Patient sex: M
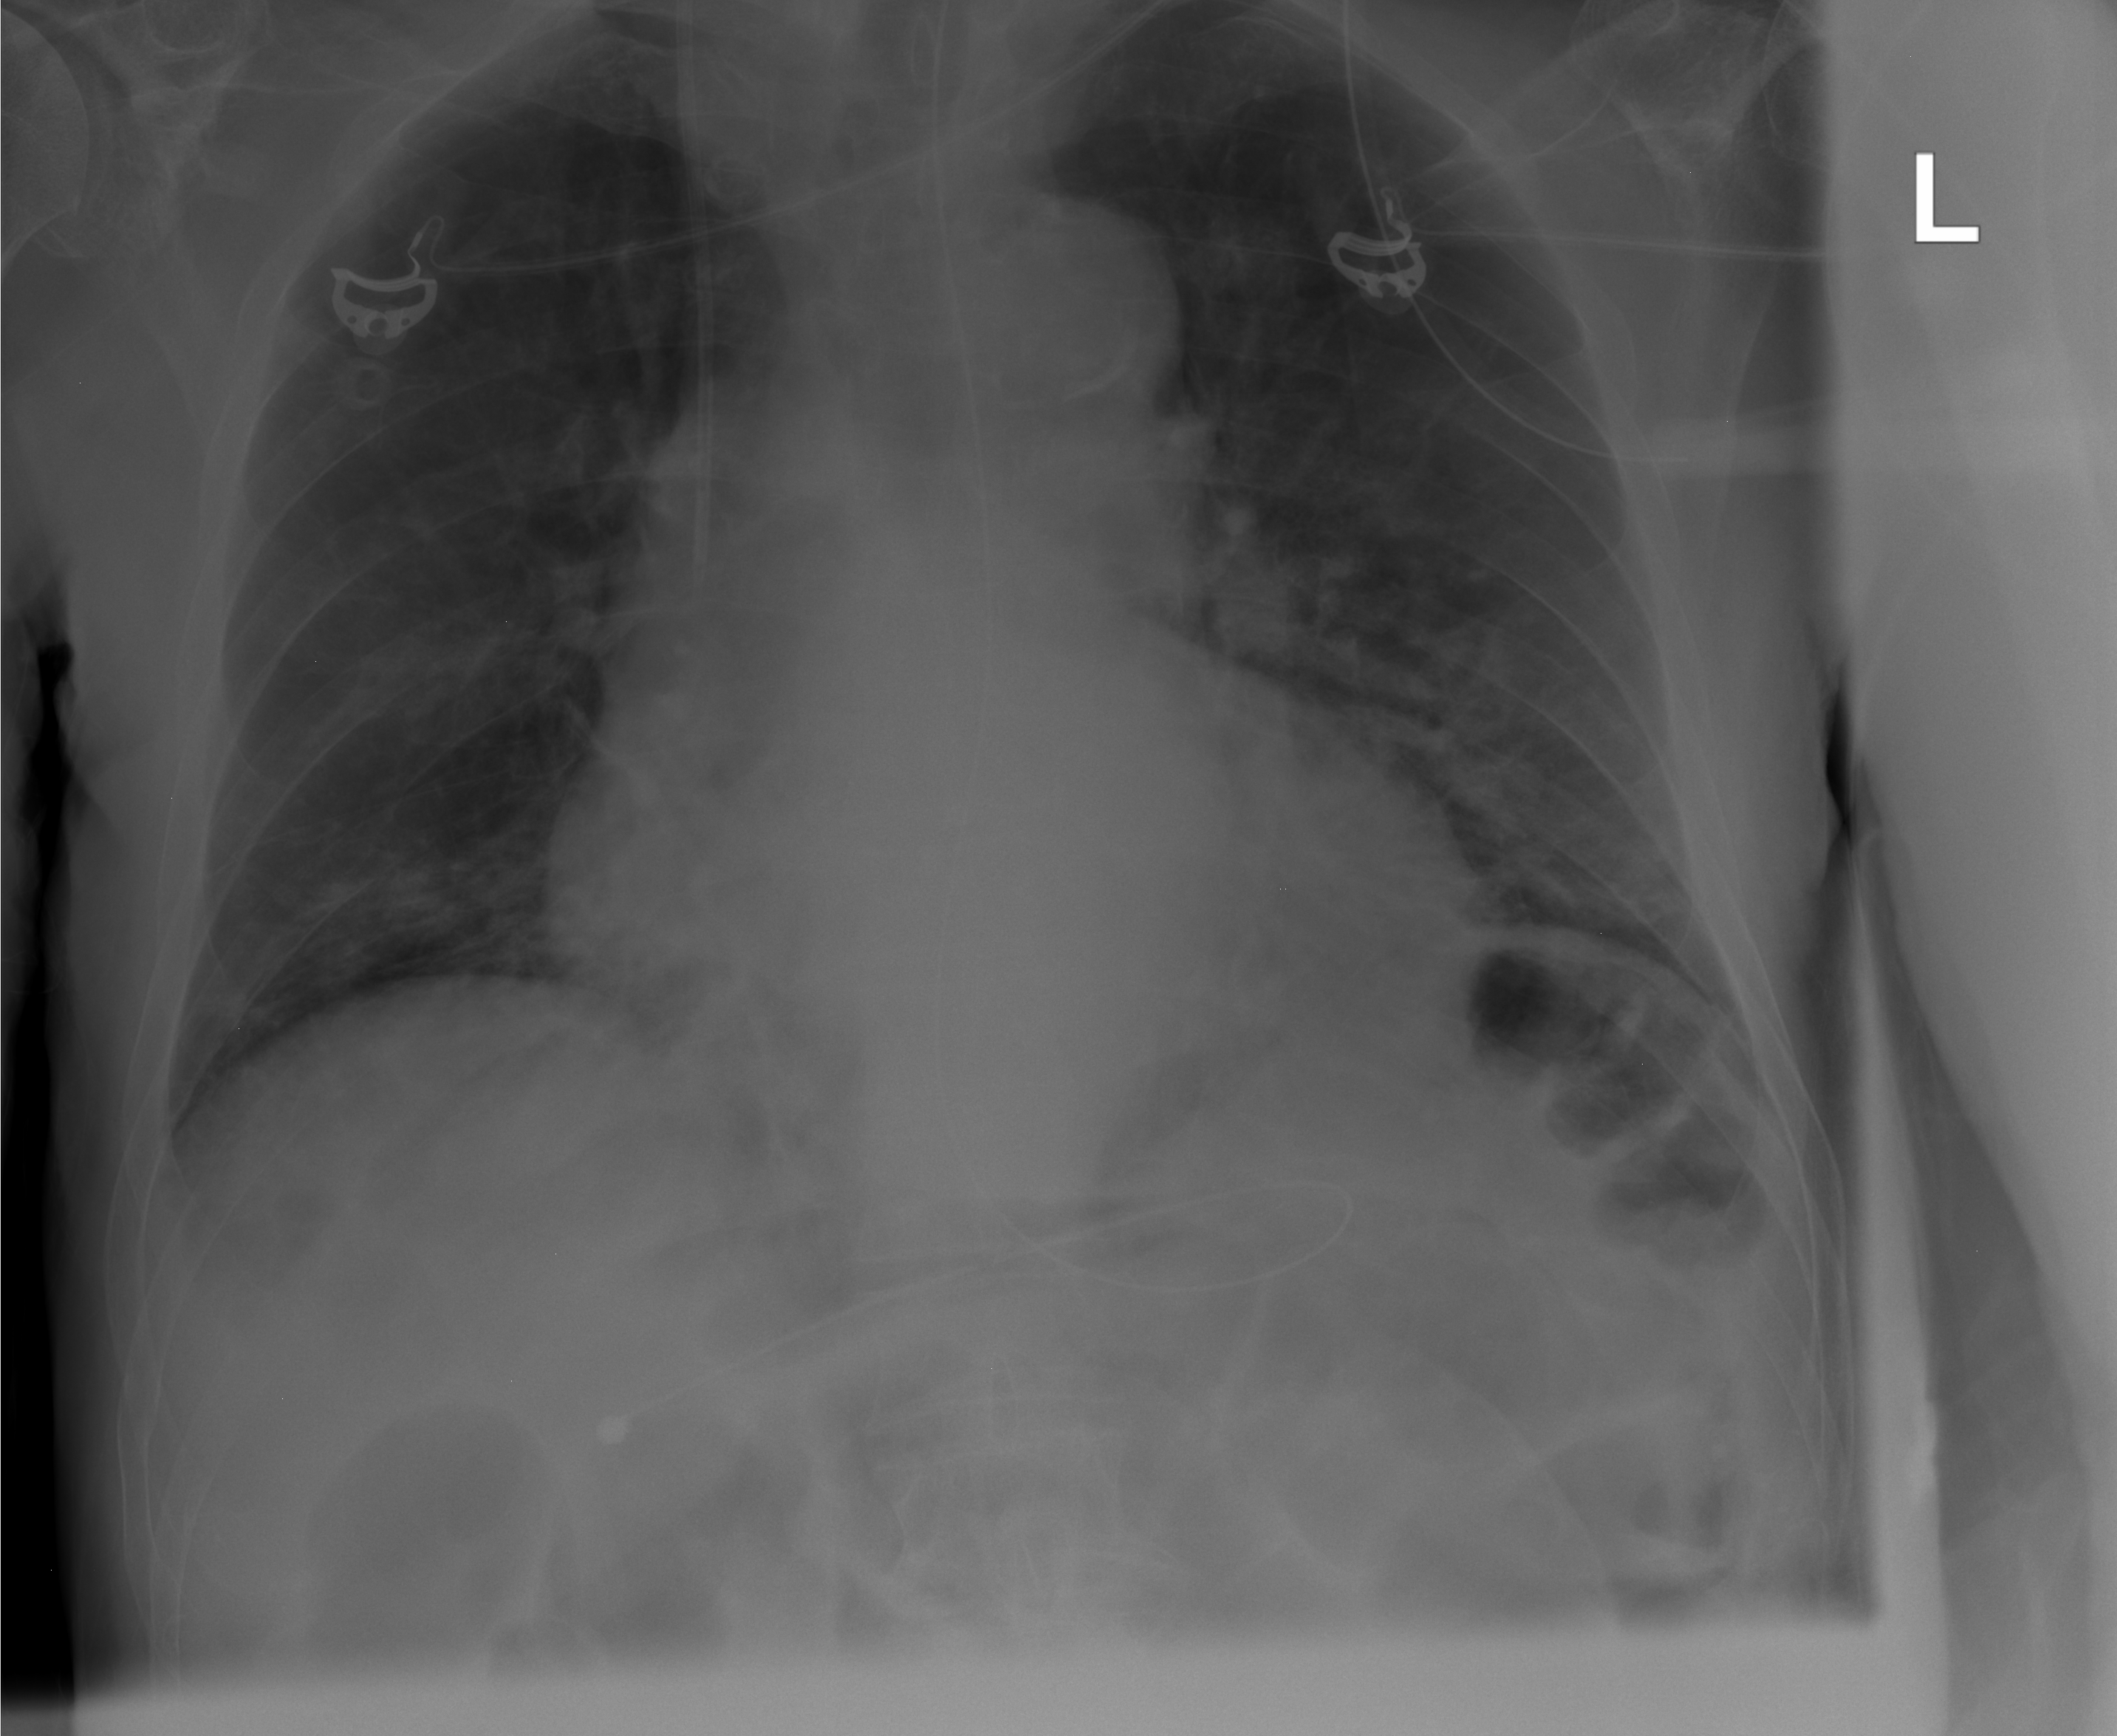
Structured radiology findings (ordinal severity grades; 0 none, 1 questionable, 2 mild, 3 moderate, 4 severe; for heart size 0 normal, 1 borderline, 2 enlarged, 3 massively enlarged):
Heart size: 0
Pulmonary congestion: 0
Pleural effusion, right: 0
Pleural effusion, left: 0
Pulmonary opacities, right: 2
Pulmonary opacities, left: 3
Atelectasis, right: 0
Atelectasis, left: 0